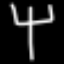
Label: fork